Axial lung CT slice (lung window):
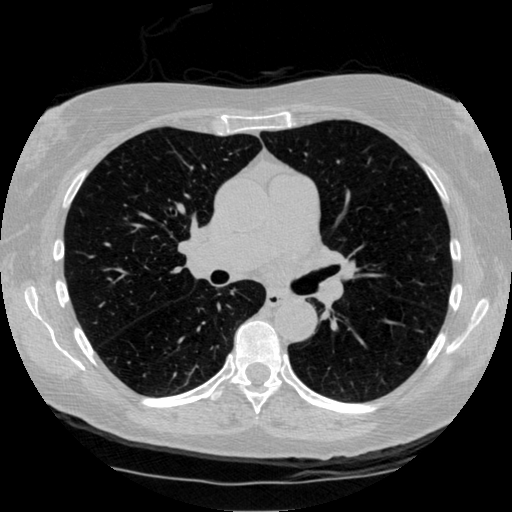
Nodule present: no